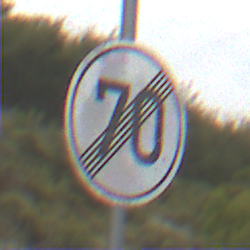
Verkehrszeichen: EndeGeschwindigkeit70
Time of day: Midday
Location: Outdoor (Nature)
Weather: Overcast
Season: NotSpecified
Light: Natural